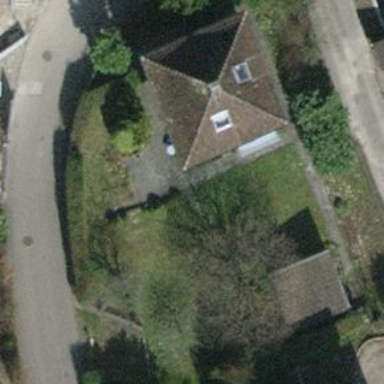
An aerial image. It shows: Detached building with gabled roof.